Question: After I successfully integrated flurry SDK into the library by using this code in my build.gradle file.
'compile 'com.flurry.android:analytics:6.2.0''
I created java Class to integrate my API Key into my code, but I faced this probleme and I have no clue what should I do to successfully integrate it
> -cannot resolve symbol FlurryAgent-cannot resolve symbol flurrylistener

PS: I'm new to Flurry analytics and Android Studio
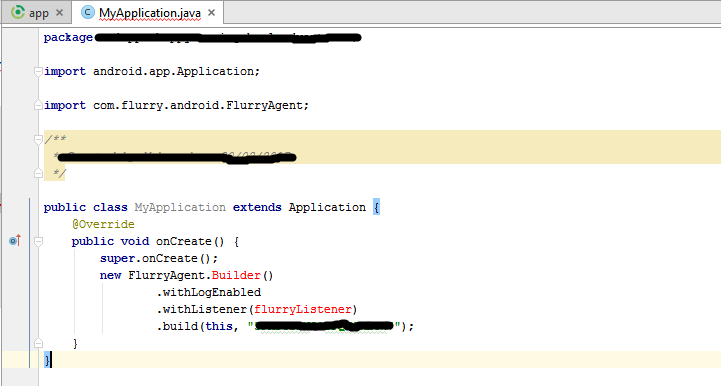
Answer: For now just remove the withListener() line.
It's not necessary to initialize Flurry.
Once you have your integration working, you can go back and set it up if you want, I've found it only to be necessary if you need to send events before Flurry completes initialization.